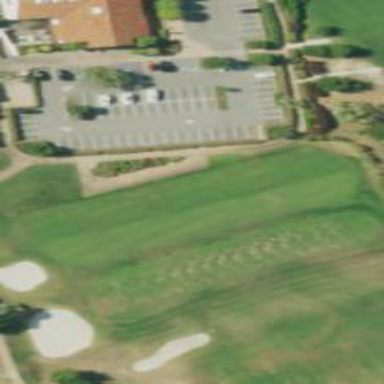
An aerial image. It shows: Golf tee on grassy land.